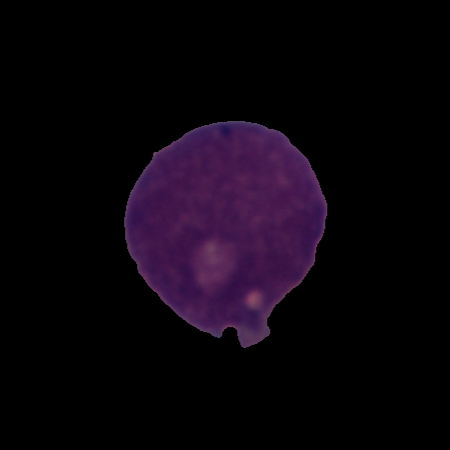
Label: cancer